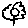
Label: flower